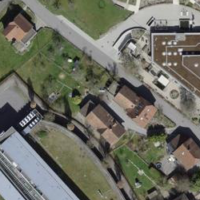
EUNIS habitat code: 54
Species observed at this site:
Carpinus betulus